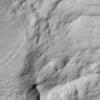
Label: not_dusty